Aerial crown-view tile of a tropical tree (Barro Colorado Island, Panama), acquired 20250124:
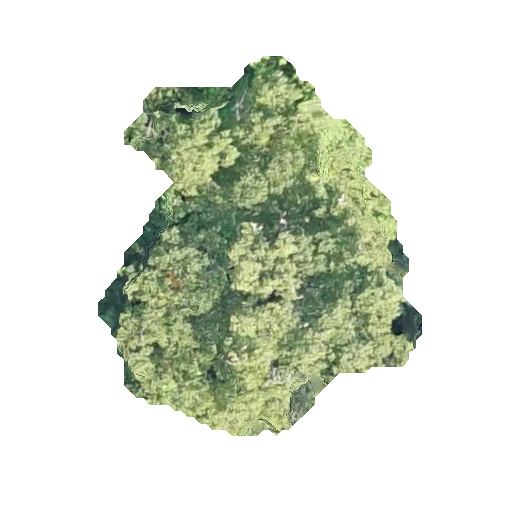
Species: Astronium graveolens
GBIF accepted scientific name: Astronium graveolens
Crown area: 121.767 m²